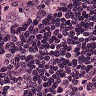
Metastatic tissue present: yes